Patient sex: F
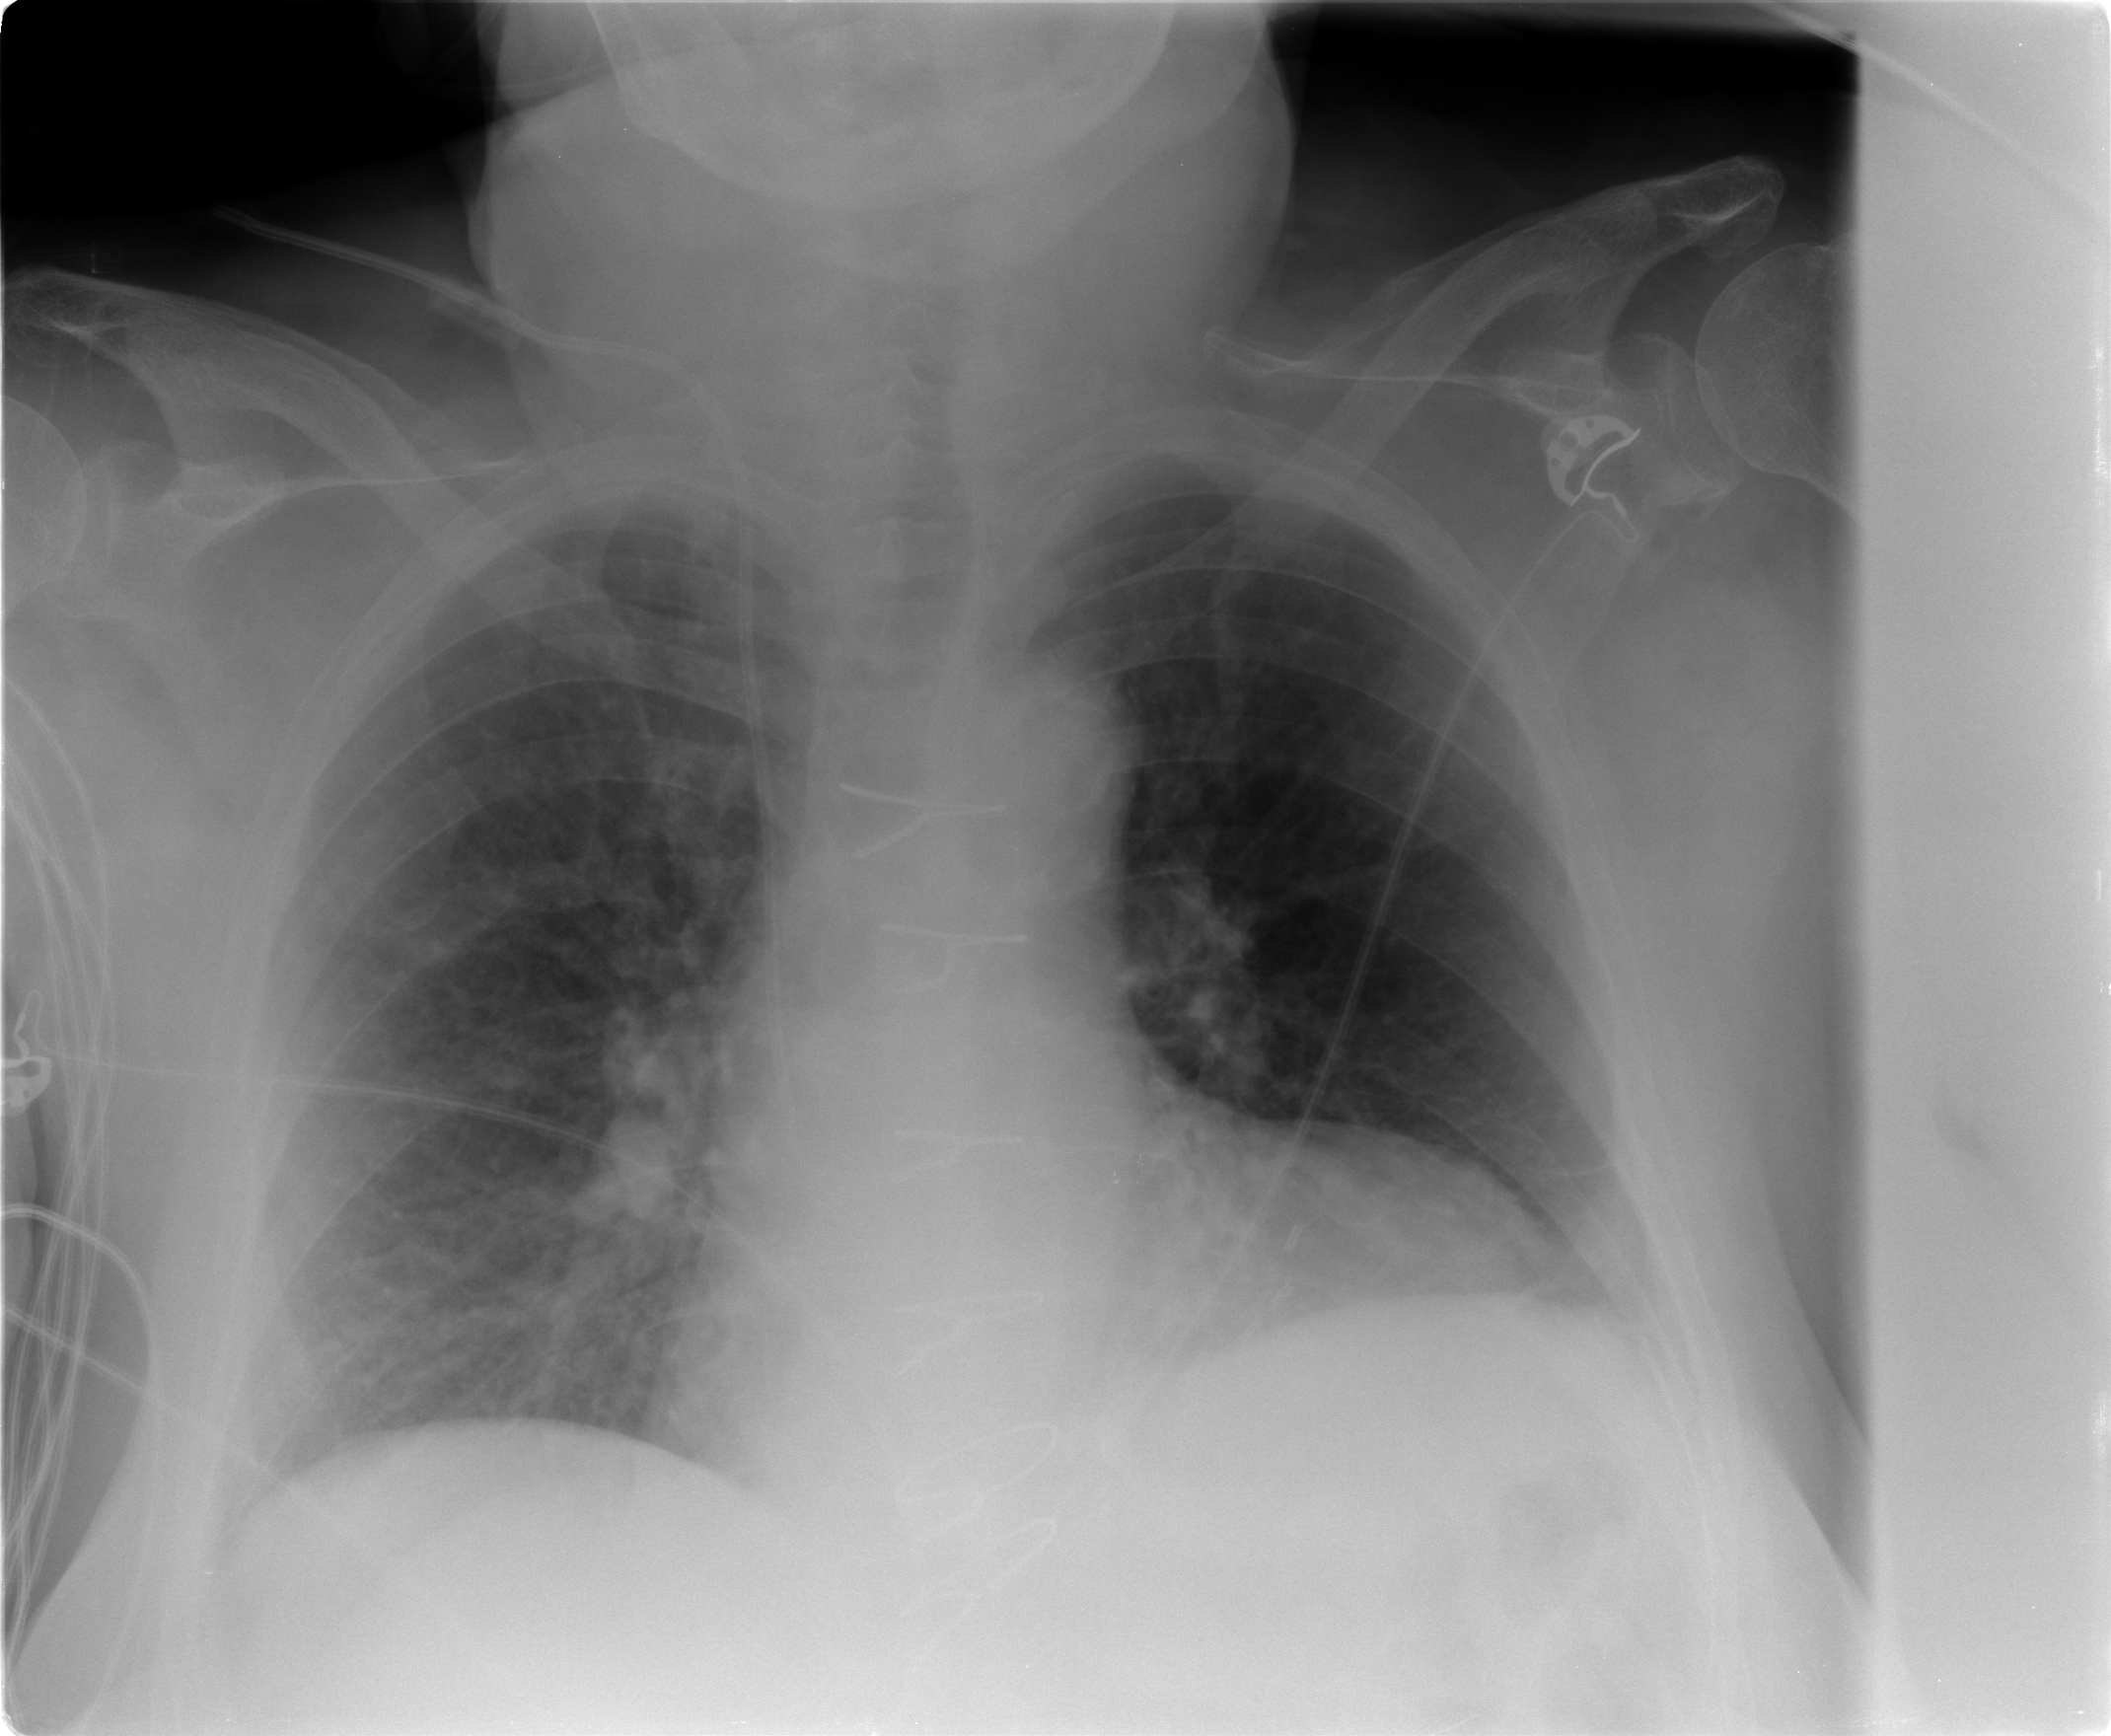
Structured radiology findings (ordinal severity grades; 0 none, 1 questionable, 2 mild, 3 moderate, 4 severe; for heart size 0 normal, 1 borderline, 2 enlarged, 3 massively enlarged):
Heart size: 2
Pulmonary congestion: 0
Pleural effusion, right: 0
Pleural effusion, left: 0
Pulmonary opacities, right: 2
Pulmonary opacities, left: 0
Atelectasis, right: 2
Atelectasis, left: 0